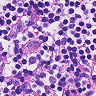
Metastatic tissue present: no